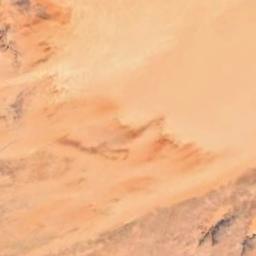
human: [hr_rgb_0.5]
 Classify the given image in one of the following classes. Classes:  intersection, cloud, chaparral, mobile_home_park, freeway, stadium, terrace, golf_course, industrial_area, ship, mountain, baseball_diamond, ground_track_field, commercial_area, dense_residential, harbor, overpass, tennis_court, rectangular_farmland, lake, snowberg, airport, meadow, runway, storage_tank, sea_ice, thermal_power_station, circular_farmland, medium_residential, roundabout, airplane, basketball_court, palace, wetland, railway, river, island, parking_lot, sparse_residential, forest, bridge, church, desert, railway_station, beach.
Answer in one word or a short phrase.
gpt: desert